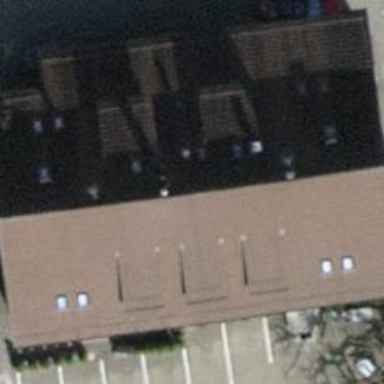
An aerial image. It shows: Restaurant in building.